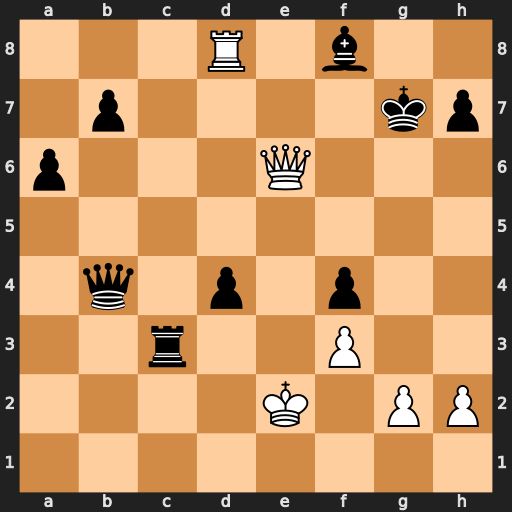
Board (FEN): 3R1b2/1p4kp/p3Q3/8/1q1p1p2/2r2P2/4K1PP/8
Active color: w
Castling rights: -
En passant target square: -
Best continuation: Rd7+ Be7 Rxe7+ Qxe7 Qxe7+